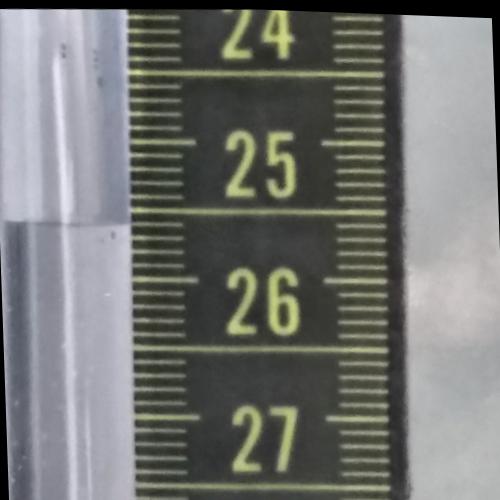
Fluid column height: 25.6 cm